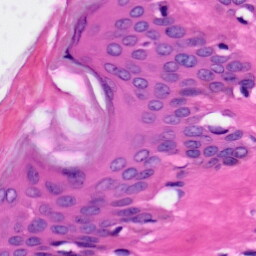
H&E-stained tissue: Skin